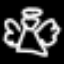
Label: angel